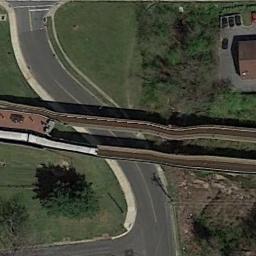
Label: overpass